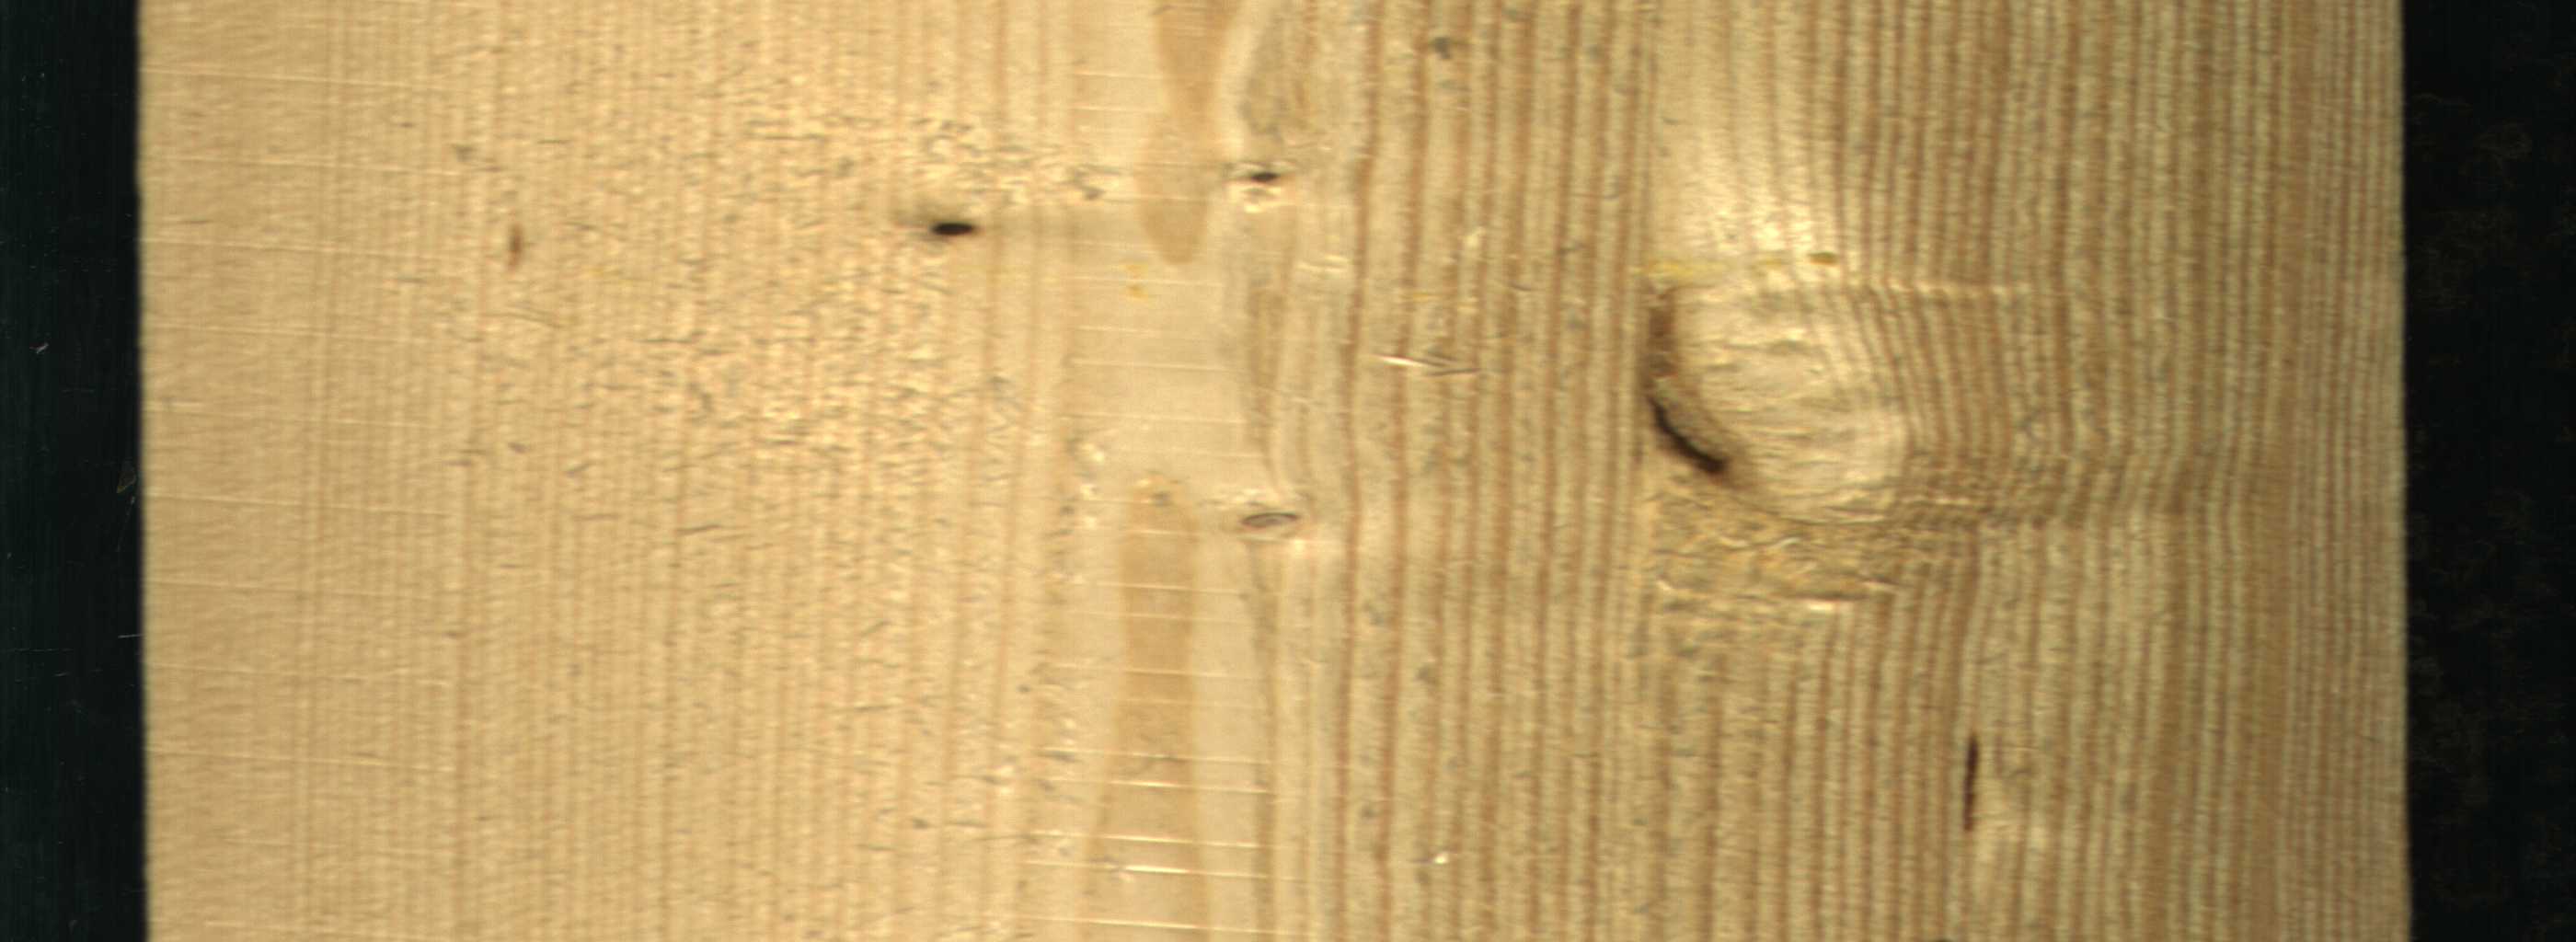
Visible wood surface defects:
resin
resin
Dead_Knot
Live_Knot
Live_Knot